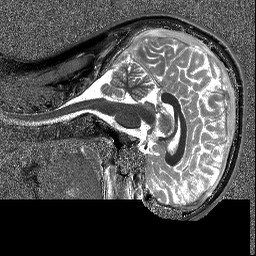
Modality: T1map
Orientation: sagittal
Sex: male